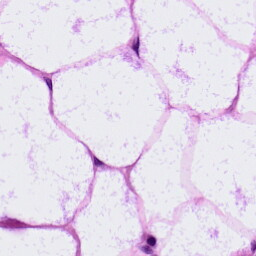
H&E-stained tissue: LymphNode